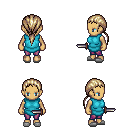
a pixel art fantasy rpg character, female body template, human, tanned skin, teal tunic, magenta pants, white blonde ponytail hairstyle, white slippers, dagger, four views (front, back, left, right), 2x2 character sprite sheet, small pixel art, hard edges, no anti-aliasing